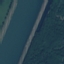
Land use / land cover class: River